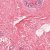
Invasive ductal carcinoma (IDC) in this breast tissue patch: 0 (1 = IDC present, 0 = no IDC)